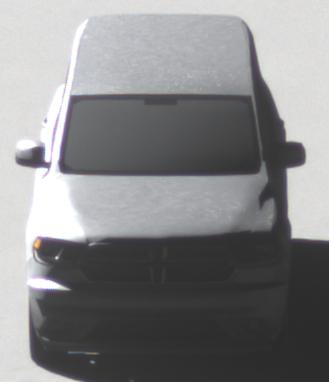
Make: Dodge
Model: Durango
Detailed model: Gen. 3
Model produced from: 2010
Doors: 5
Color: white
Road condition: dry road
Daytime: morning or afternoon
Contrast: high contrast